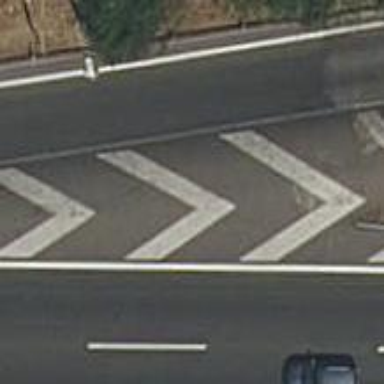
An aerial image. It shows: Road with "give way" sign.